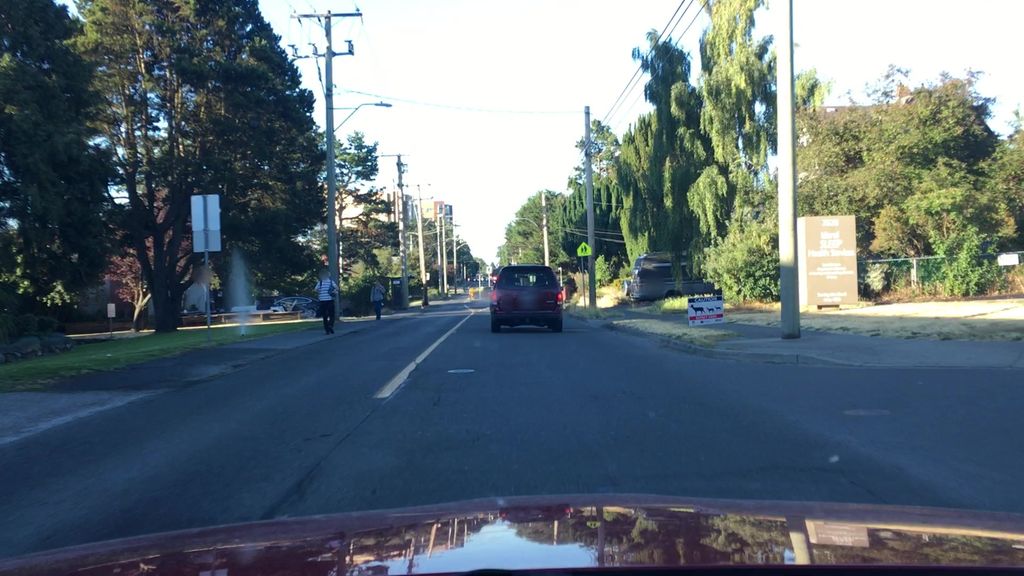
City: victoria